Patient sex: F
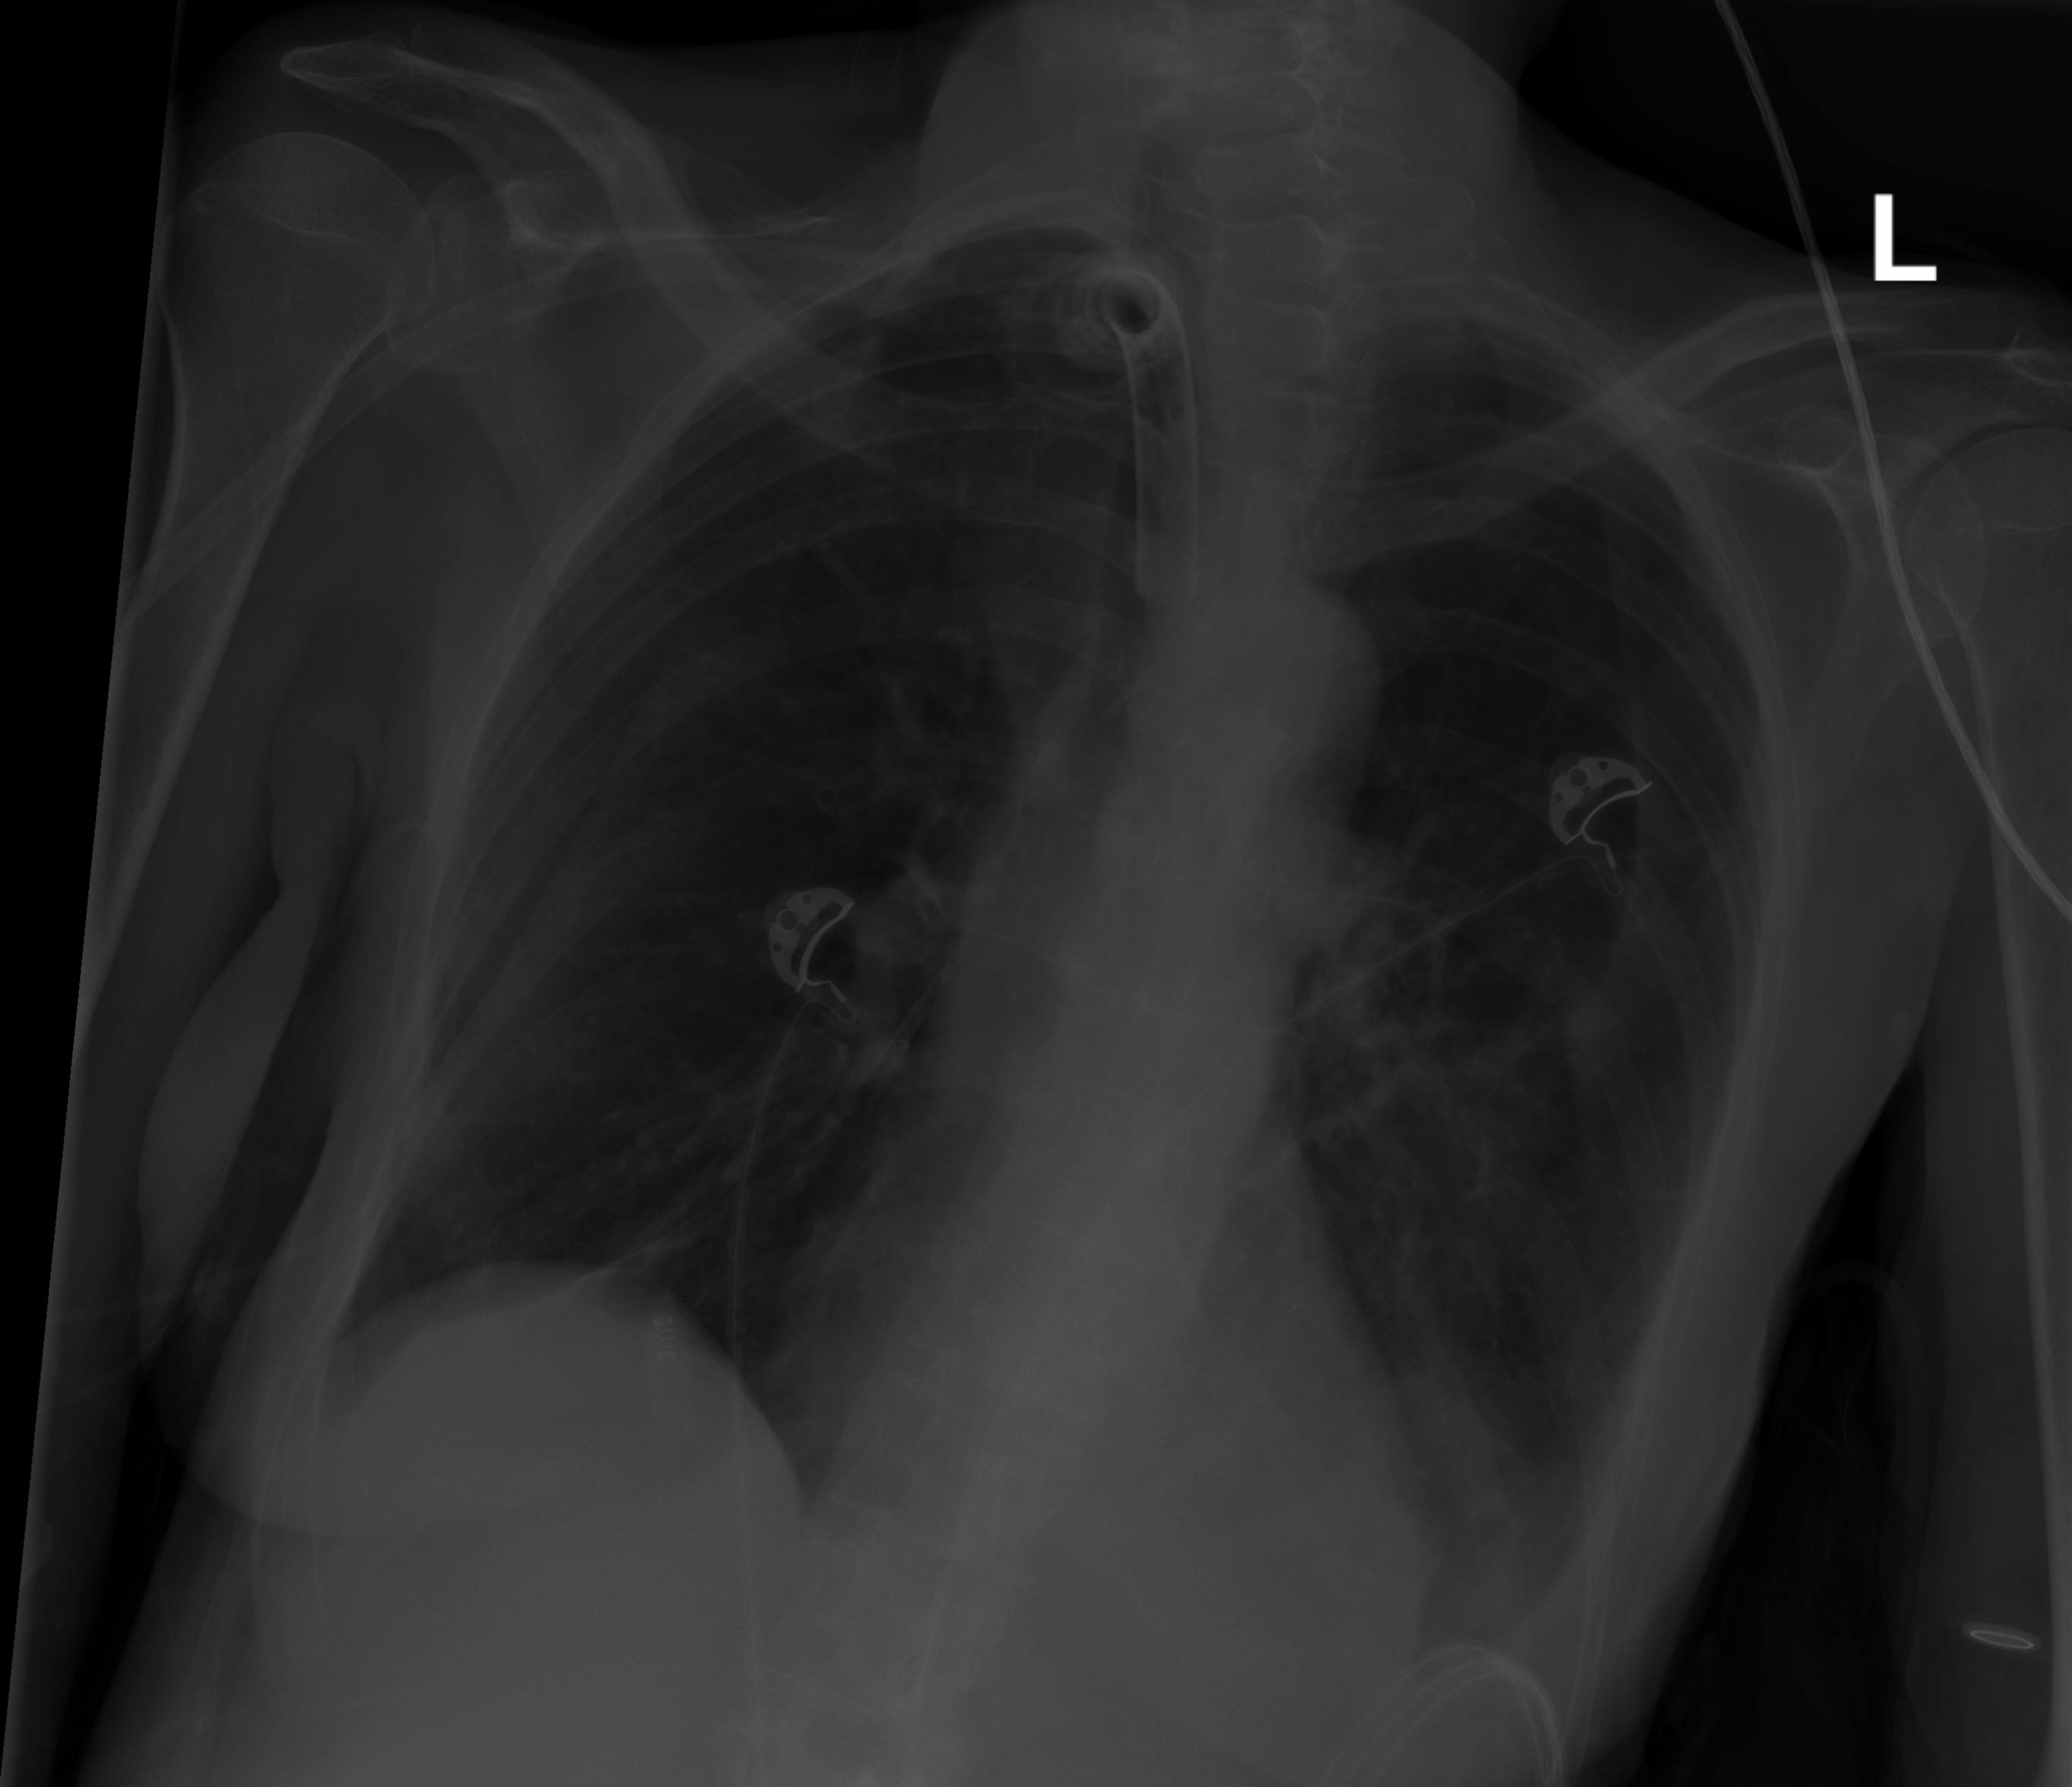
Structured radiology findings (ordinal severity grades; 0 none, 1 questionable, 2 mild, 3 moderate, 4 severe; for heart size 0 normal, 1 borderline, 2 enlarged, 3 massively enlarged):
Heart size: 0
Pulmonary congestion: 0
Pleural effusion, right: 0
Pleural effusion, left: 2
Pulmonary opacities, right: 0
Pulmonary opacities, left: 0
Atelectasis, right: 2
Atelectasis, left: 2